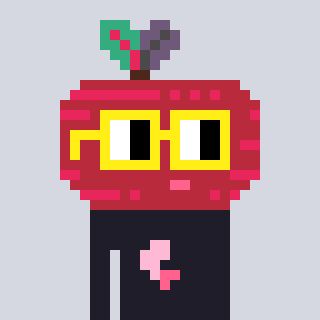
a pixel art character with square yellow glasses, a beet-shaped head and a grayscale-colored body on a cool background